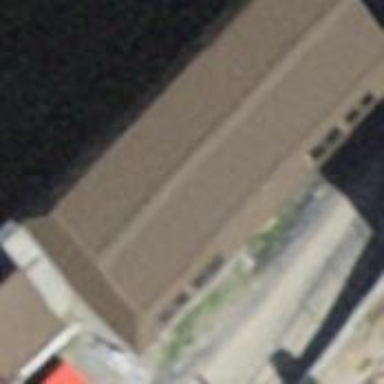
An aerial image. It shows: View of roof of building.